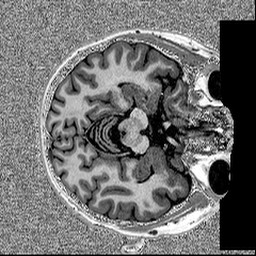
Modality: MP2RAGE
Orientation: axial
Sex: female